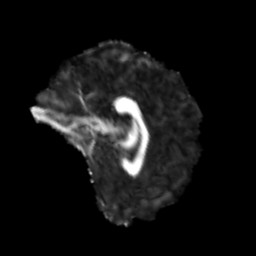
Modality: FA
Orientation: sagittal
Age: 25
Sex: male
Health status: healthy
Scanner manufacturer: siemens
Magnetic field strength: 3 T
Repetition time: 3.6 s
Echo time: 0.0964 s